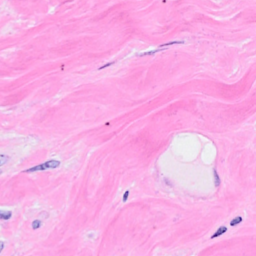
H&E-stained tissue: Breast